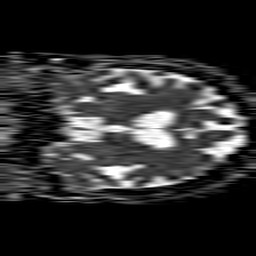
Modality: ADC
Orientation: coronal
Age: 81
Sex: female
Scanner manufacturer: philips
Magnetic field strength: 1.5 T
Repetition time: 4.6 s
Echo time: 0.08631 s